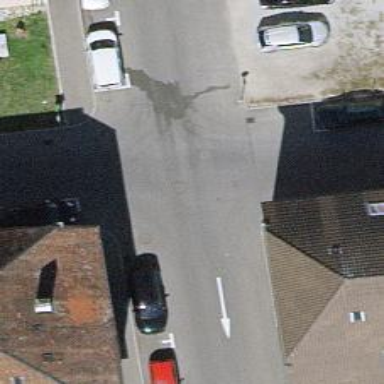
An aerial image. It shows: Residential road with asphalt surface. There is sidewalk on the left side with asphalt surface as well.